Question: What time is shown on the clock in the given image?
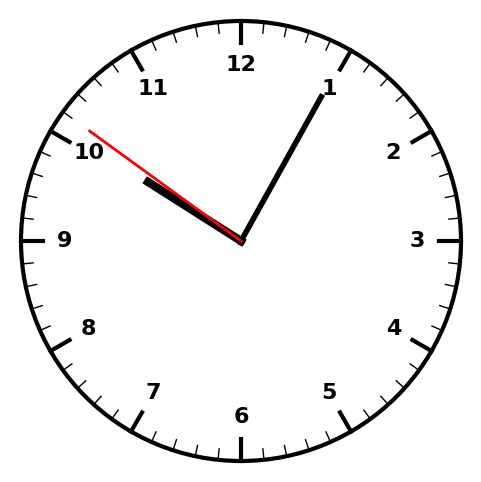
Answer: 10:04:51